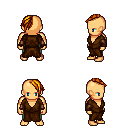
a pixel art fantasy rpg character, male body template, human, tanned skin, brown robe, teal pants, dark blonde long mohawk hairstyle, leather bracers, four views (front, back, left, right), 2x2 character sprite sheet, small pixel art, hard edges, no anti-aliasing